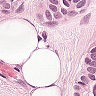
Metastatic tissue present: yes